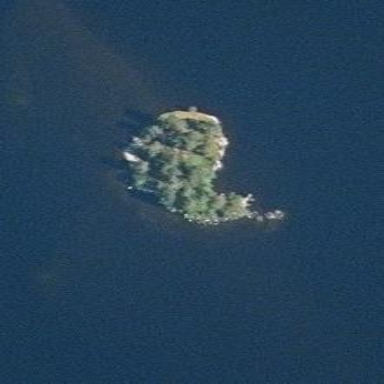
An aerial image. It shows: Islet.